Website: home-depot
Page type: billing-address
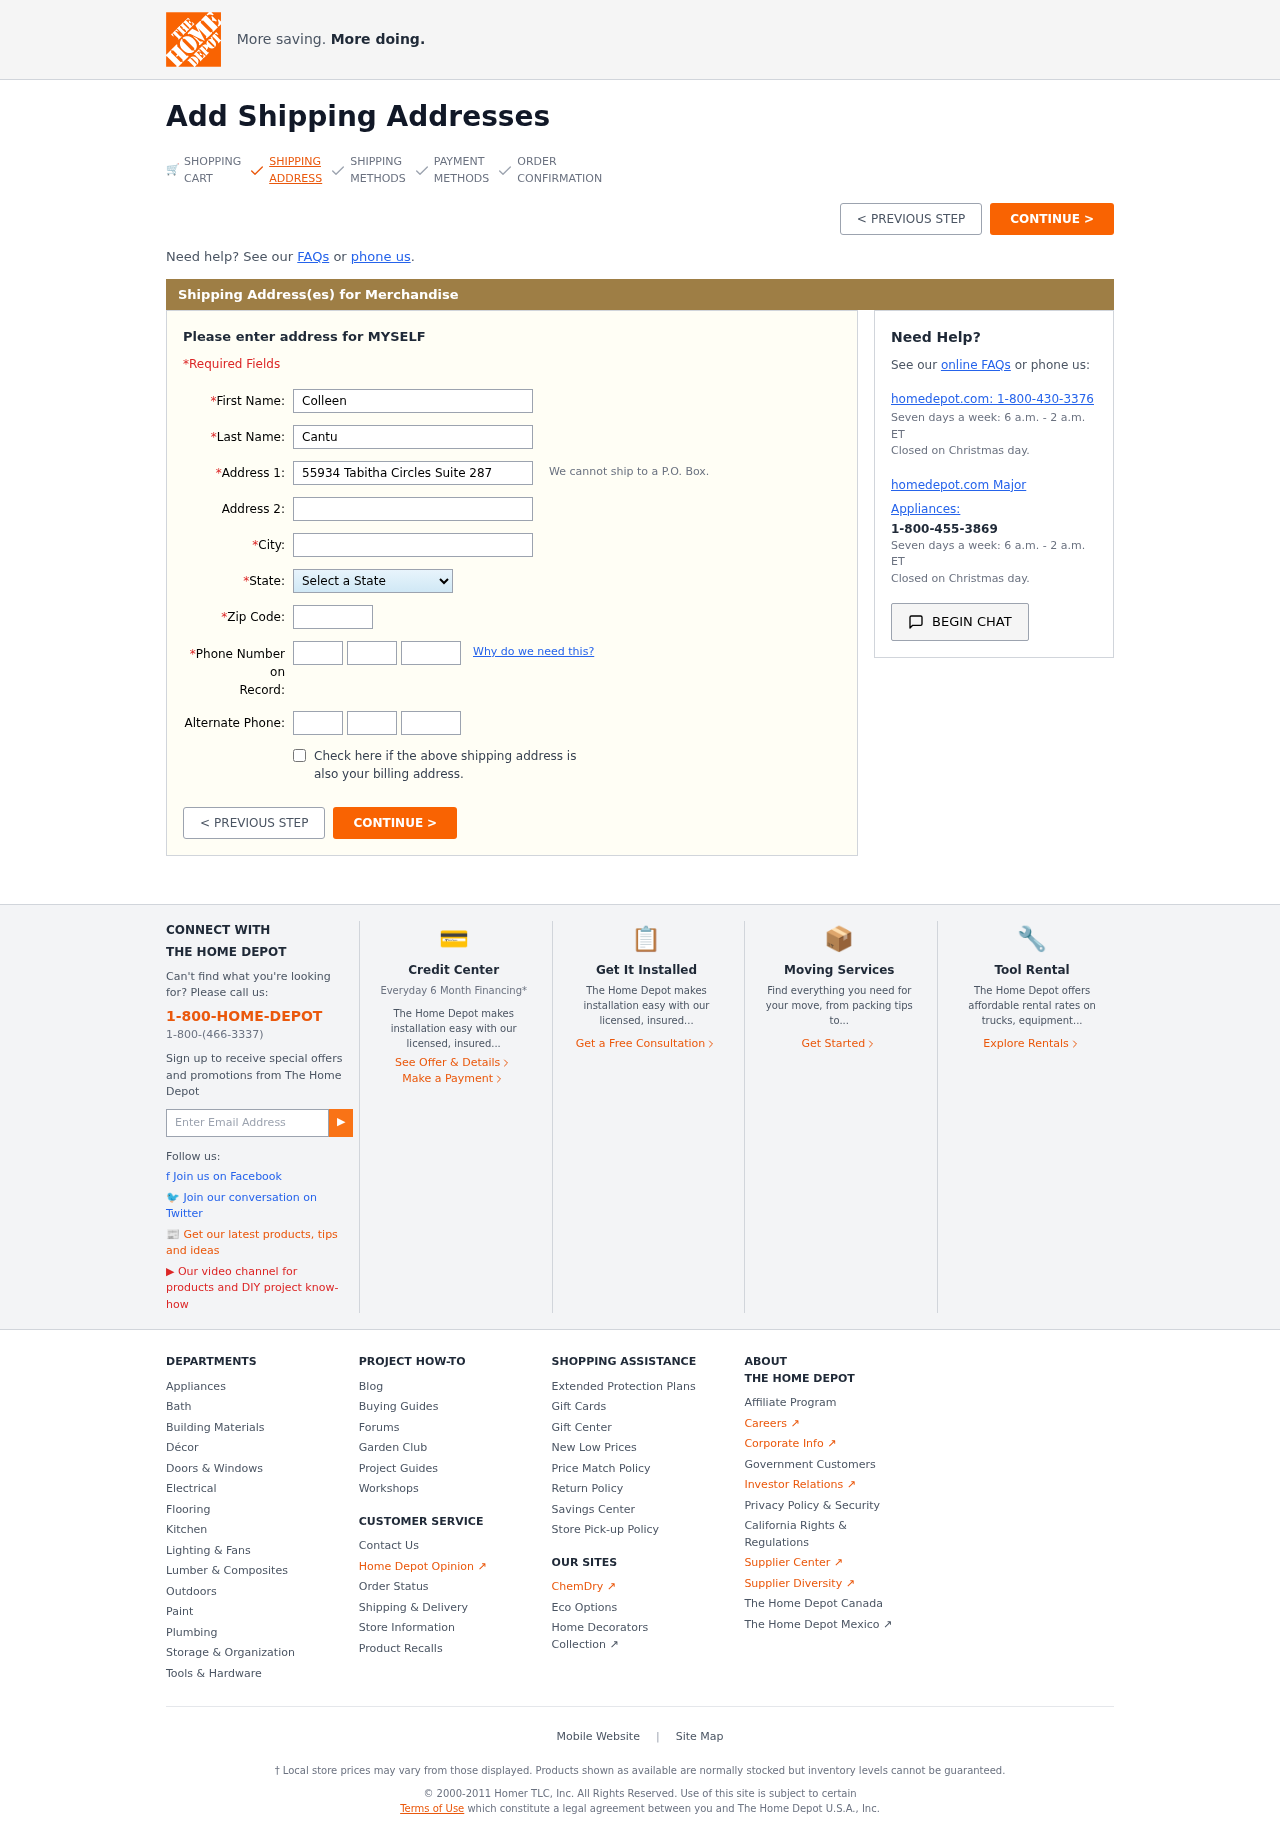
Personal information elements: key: PII_STATE
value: Virginia
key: PII_FIRSTNAME
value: Colleen
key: PII_LASTNAME
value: Cantu
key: PII_STREET
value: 55934 Tabitha Circles Suite 287
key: PII_CITY
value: Lake John
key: PII_POSTCODE
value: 74914
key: PII_PHONE_AREA
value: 709
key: PII_PHONE_PREFIX
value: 626
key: PII_PHONE_LINE
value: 6567